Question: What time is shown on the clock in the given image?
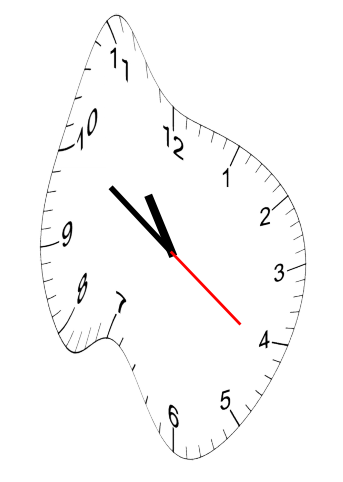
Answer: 10:50:21